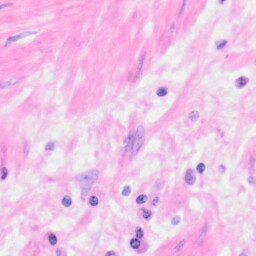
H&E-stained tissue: Kidney